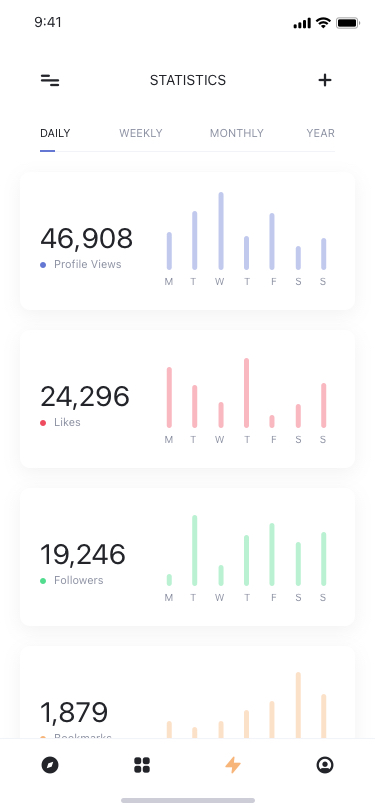
Text in this UI design:
M
T
W
T
F
S
S
46,908
Profile Views
M
T
W
T
F
S
S
24,296
Likes
M
T
W
T
F
S
S
19,246
Followers
M
T
W
T
F
S
S
1,879
Bookmarks
DAILY
YEAR
WEEKLY
MONTHLY